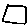
Label: square